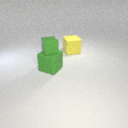
large green rubber cube below small green rubber cube